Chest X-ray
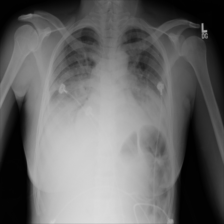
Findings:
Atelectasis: negative
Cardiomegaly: negative
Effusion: positive
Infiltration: positive
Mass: negative
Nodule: negative
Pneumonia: negative
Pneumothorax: negative
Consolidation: negative
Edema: negative
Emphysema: negative
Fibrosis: negative
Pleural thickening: negative
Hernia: negative